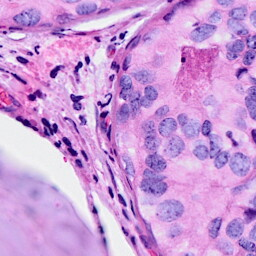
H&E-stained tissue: Breast